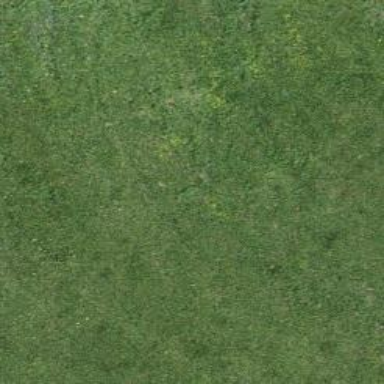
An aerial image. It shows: Path covered in grass.